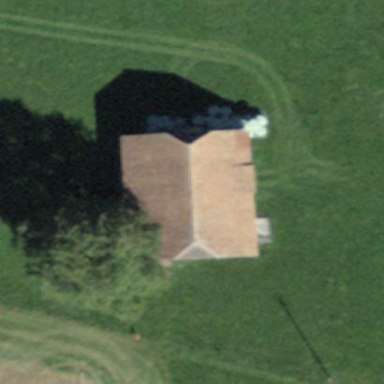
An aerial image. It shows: Rural barn.